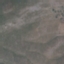
Label: HerbaceousVegetation